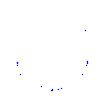
Particle: kaon